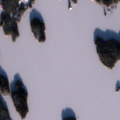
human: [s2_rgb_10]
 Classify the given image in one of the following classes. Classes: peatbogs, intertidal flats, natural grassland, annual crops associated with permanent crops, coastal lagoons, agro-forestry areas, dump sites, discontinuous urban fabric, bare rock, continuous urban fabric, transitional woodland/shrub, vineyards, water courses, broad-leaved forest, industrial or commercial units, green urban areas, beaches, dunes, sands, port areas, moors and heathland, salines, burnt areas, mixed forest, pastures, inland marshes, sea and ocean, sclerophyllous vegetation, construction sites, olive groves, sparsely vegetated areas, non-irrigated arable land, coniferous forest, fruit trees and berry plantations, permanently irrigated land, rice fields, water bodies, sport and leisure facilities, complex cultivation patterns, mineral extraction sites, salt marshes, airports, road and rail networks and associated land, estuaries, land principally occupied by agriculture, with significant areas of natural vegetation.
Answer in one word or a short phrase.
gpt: coniferous forest, water bodies